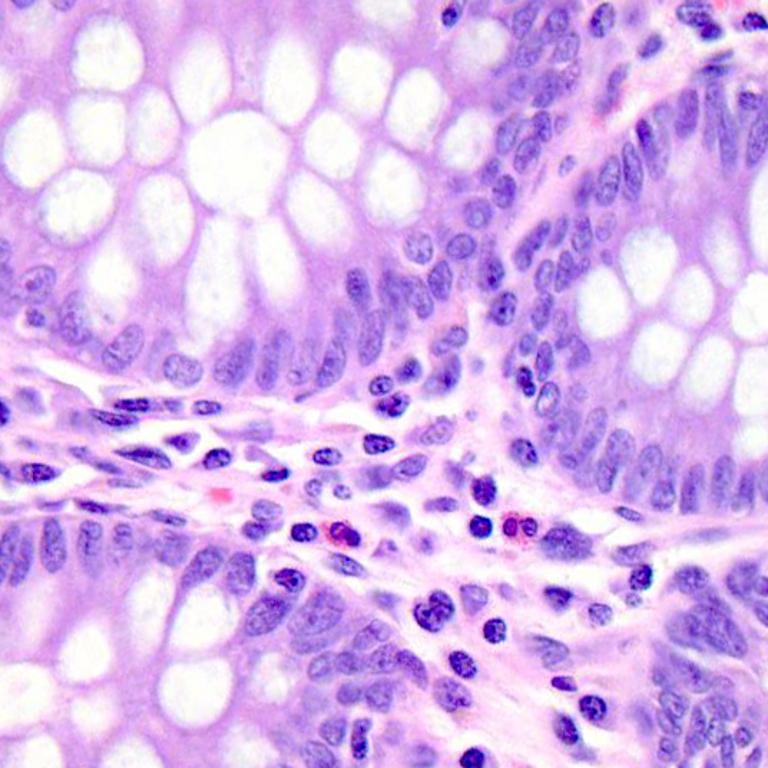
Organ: colon
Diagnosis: benign